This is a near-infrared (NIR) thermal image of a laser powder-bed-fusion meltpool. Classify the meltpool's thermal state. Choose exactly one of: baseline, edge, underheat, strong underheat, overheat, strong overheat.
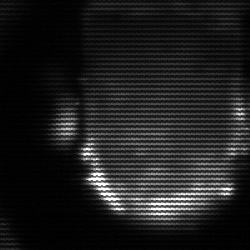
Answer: baseline